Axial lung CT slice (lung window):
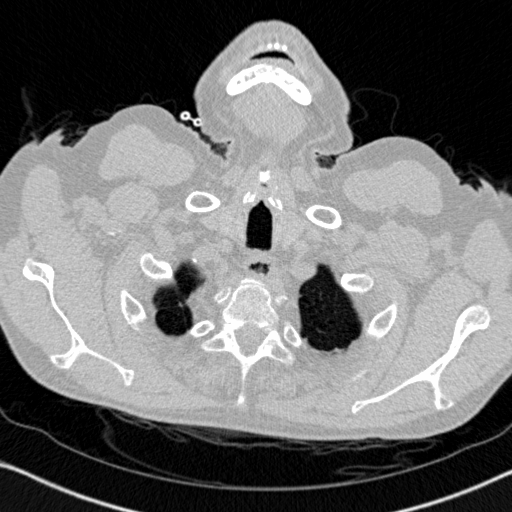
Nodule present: no